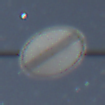
Verkehrszeichen: EndeSaemtlicherBegrenzungen
Umgebung: Outdoor, Nature
Tageszeit: Night
Wetter: Clear
Licht: Natural
Jahreszeit: NotSpecified
Kontrast: HighContrast